Field crop: tomato
Growth stage: 1
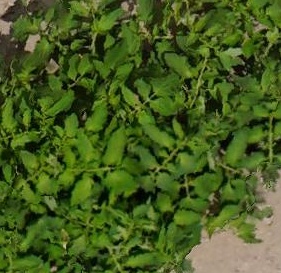
Species: tomato